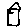
Label: house